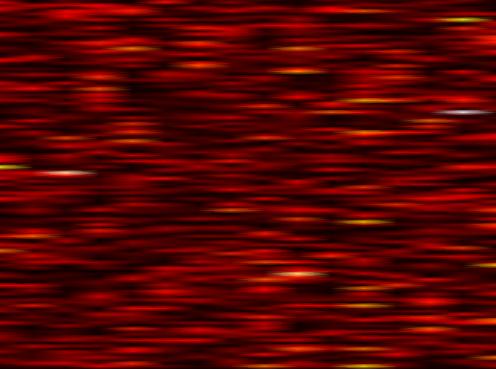
Label: FBMC